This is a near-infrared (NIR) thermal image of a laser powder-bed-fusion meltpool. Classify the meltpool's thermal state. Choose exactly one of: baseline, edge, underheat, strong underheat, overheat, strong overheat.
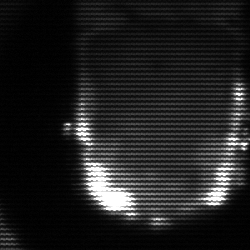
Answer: baseline